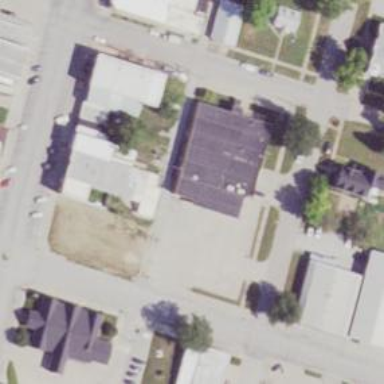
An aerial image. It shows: Post office.